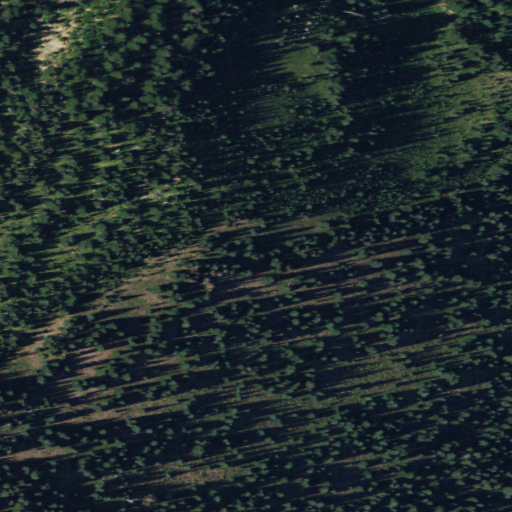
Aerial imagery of ridge(s) in Washington named Sunrise Ridge containing evergreen forest and shrub